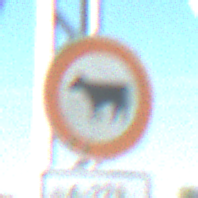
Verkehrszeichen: VerbotViehtrieb
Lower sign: ZeitangabenMitBeschraenkungAufWochentage4
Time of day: MorningAfternoon
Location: Outdoor (Special)
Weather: Clear
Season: NotSpecified
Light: Natural